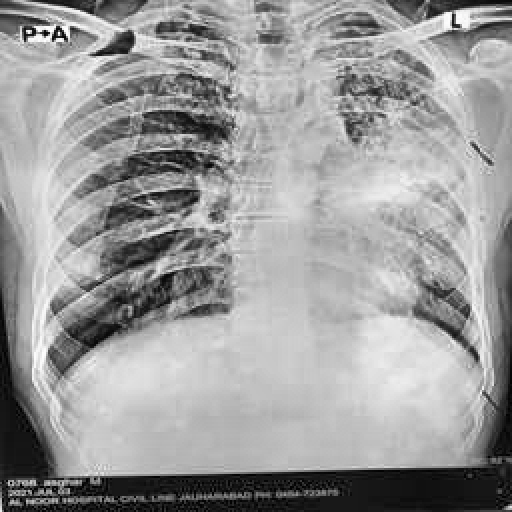
Finding: TUBERCULOSIS